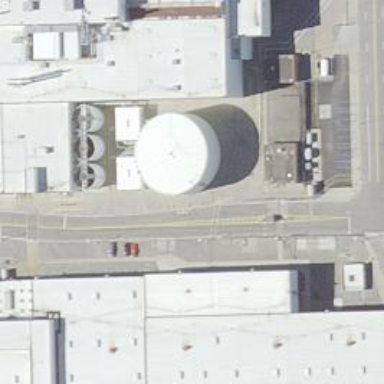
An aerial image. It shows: Storage tank with man-made structure.